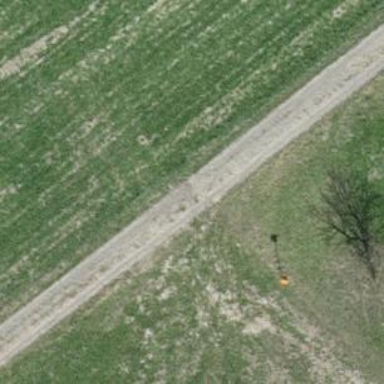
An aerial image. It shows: Pipeline marker.